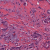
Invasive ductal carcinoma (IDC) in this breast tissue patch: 1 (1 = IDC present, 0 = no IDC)